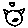
Label: cat